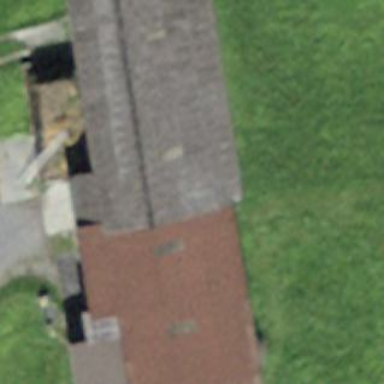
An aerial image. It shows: Barn.